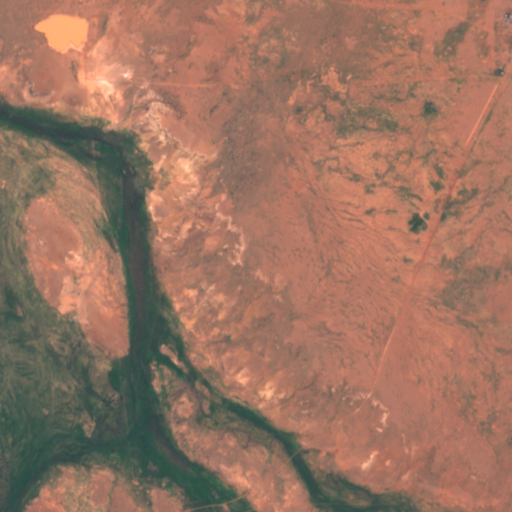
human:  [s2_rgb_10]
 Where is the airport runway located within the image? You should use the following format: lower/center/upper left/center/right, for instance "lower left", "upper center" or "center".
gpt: The airport runway is located in the upper right of the image.
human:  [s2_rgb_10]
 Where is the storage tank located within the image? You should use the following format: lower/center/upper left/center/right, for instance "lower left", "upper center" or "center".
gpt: The storage tank is located in the upper right of the image.
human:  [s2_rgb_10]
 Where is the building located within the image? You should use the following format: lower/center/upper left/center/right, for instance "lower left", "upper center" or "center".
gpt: The building is located in the upper right of the image.
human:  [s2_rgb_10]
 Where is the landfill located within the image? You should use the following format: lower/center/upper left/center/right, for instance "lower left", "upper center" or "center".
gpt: There is no landfill in the image.